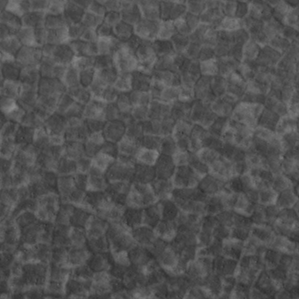
Label: non_frost